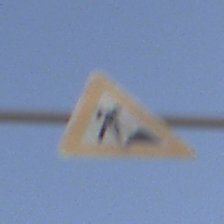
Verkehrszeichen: Arbeitsstelle
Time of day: SunriseSunset
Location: Outdoor (RoadRail)
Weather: PartlyCloudy
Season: NotSpecified
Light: Natural